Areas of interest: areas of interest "Badminton Court"
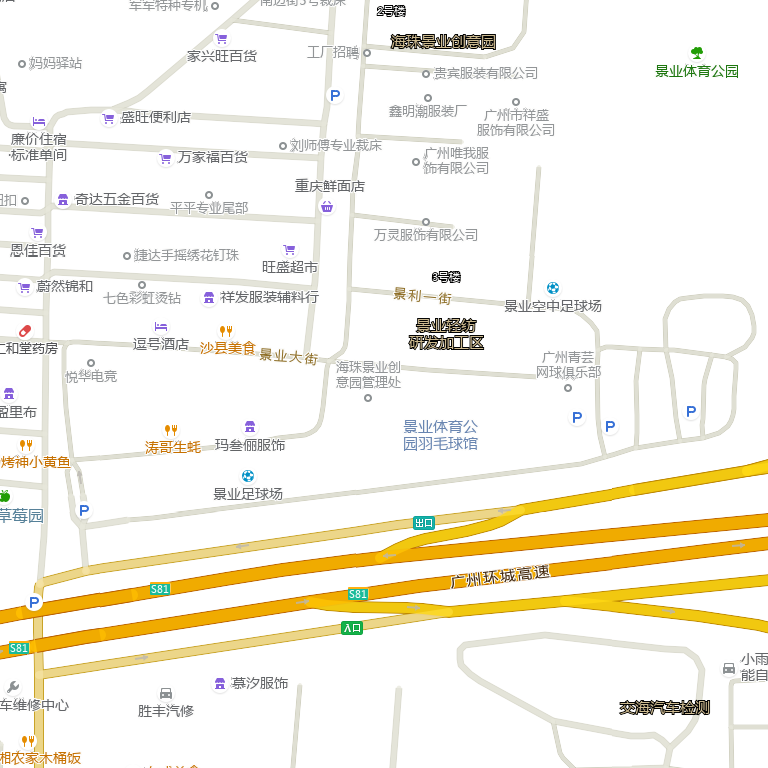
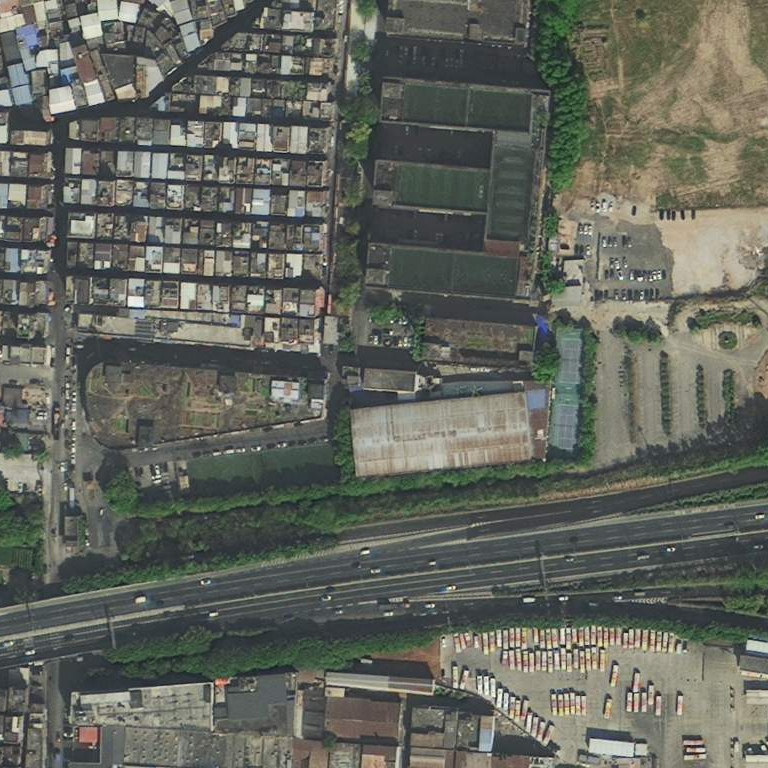